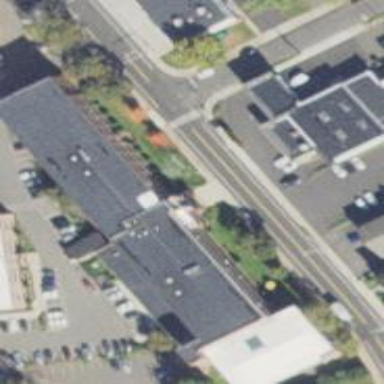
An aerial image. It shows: The building is school but is actually being used as apartments.